Question: I'm developing a report in using custom visualization component and Highcharts.
Long story short, when doing a bubble chart or an area chart, plotOptions.fillColor -attribute does not work properly, but leaves the bubbles inside or stacked area chart's insides black. Black color usually means the color is not found, but the line of the bubble/lines in the area chart work as they should.
Here is the following Highcharts script for area chart:
'''
define(['jquery_hc','hchart'], function ($, Highcharts) {
return function (instanceData) {
// Creating the chart
var config = {
chart: {
type: 'area',
plotBorderWidth: 1,
renderTo: instanceData.id,
width: instanceData.width,
height: instanceData.height,
marginBottom: 15,
marginLeft: 40,
marginRight: 5,
marginTop: 5
},
title: {
text: ""
},
colors: ['#927453', '#9b672c', '#b0771e', '#e66726', '#474747', '#949494', '#feb40b', '#bd9c31', '#e0b33a'],
xAxis: {
allowDecimals: false,
title: {enabled: false},
labels: {enabled: false},
visible: false
},
legend: {
itemStyle: {"fontSize": 6},
symbolPadding: 4,
symbolHeight: 4,
symbolWidth: 4,
y: 20
},
credits: {enabled: false},
yAxis: {
title: {enabled: false},
labels: {
style: {"fontSize": 6},
formatter: function () {
return this.value;
},
},
tickInterval: 2
},
plotOptions: {
area: {
stacking: 'percent',
animation: false,
marker: {
enabled: false
},
lineWidth: 1
}
},
series: [{
name: 'that',
data: [502, 635, 809, 947, 1402, 3634, 5268]
}, {
name: 'it',
data: [106, 107, 111, 133, 221, 767, 1766]
}, {
name: 'with',
data: [163, 203, 276, 408, 547, 729, 628]
}, {
name: 'who',
data: [18, 31, 54, 156, 339, 818, 1201]
}, {
name: 'how',
data: [2, 2, 2, 6, 13, 30, 46]
}, {
name: 'this',
data: [82, 72, 62, 46, 113, 320, 443]
}, {
name: 'that',
data: [11, 12, 14, 16, 13, 55, 113]
}, {
name: 'those',
data: [7, 1, 3, 11, 15, 37, 49]
}, {
name: 'these',
data: [108, 301, 504, 1056, 3039, 8018, 10201]
}, {
name: 'this too',
data: [10, 30, 50, 105, 303, 801, 1020]
}]
}
new Highcharts.Chart(config);
}
});
'''
And the build.js:
'''
({
baseUrl: '',
paths: {
jquery_hc: "../jquery-3.2.1",
hchart: "../highcharts",
'areaChart': 'areaChart'
},
shim: {
'hchart' : {
deps: ["jquery_hc"],
exports: 'Highcharts'
}
},
name: 'areaChart',
out: "areaChart.min.js"
})
'''
The highchart is using newest highchart.js and jquery-3.2.1.js.
Few things I've tried to add the color:
1. Using theme to put the charts main color
2. Setting plotOptions.fillColor: null
3. Setting plotOptions.fillColor: '#927453'
4. Setting plotOptions to "series" from "area"
5. Setting plotOptions.color: [the same colors]
and maybe few other things based on the API reference from Highcharts.
One thing on the other hand is working, if I put the plotOptions.fillColor: '#ffffff', the color of all changes, which means the issue is mostly about matching one color per dataset.
One huge issue is, that this (<URL>.
So, Jasper Report is possibly to blame, but I'm starting to be out of ideas. I've found one issue, which could be related to this: (https://
community.jaspersoft.com/jaspersoft-studio/issues/8641) , but I haven't been able to do much about it with this setup. My web application is using jasper engine to produce reports and the problem is also present in there.
People of StackOverflow, employees of Highcharts and employees of Jaspersoft, combine your knowledge and help me to solve this issue!
Lastly, a picture of the Jasper Report studio of the generated report:

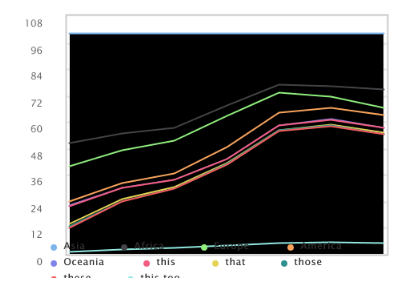
Answer: After looking to code, I found report is properly working when we see it in HTML format but pdf format is not working properly. As we kow CVC component utilises phantmjs in order to download report then I tried to search issue related to phantomjs and highcharts but unable to find anything.
Then I tried looked plotOption property and added following plotOption to your code.
'''
plotOptions: {
series: {
animation: false,
stacking: 'percent',
lineWidth: 1,
fillColor: null,
fillOpacity: 1, // this is default to 0.75
marker: {
enabled: false
}
}
},
'''
Then it starts showing the result in PDF format as well. So the main culprit is fillOpacity If you set it to 1 then your problem will be resolved.
<URL>
You can also specify color, fillcolor and opacity as shown below.
'''
series: [{
name: 'that',
data: [502, 635, 809, 947, 1402, 3634, 5268],
fillColor:'red', // use this color light as compared to color
fillOpacity: 1,
color: 'white' // use this color dark as compared to fillcolor
},
...
...
...
,{
name: 'this too',
data: [10, 30, 50, 105, 303, 801, 1020],
fillColor:'#00ff00',
fillOpacity: 1,
color: 'orange'
}]
'''
You can download code from <URL>